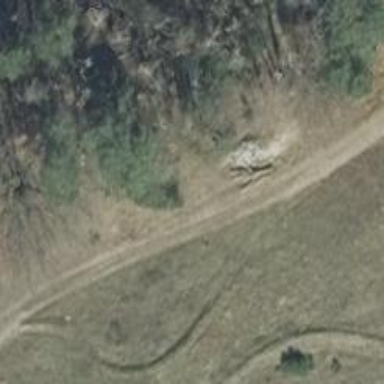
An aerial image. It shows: Track with very rough surface.